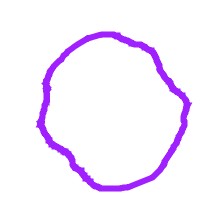
Shape: circle